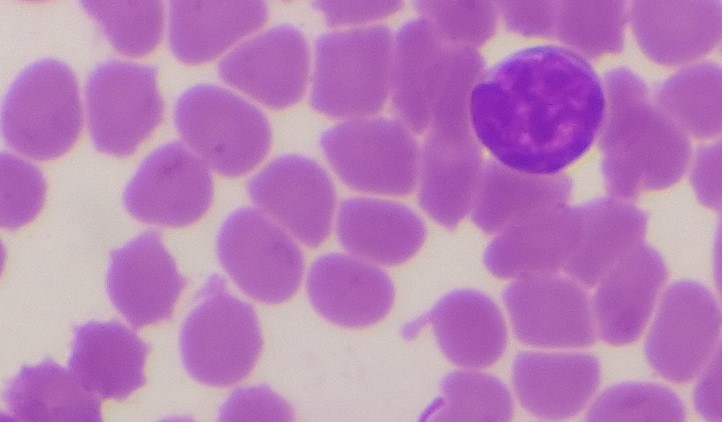
White blood cell type: Lymphocyte